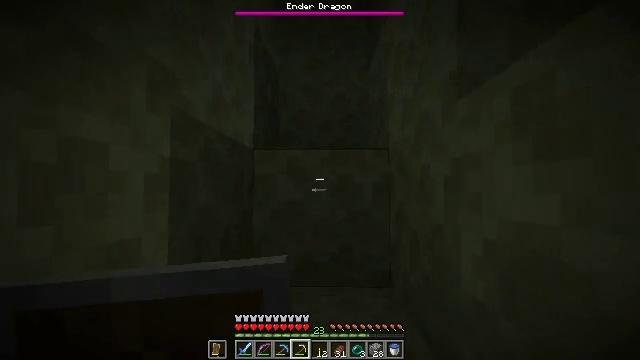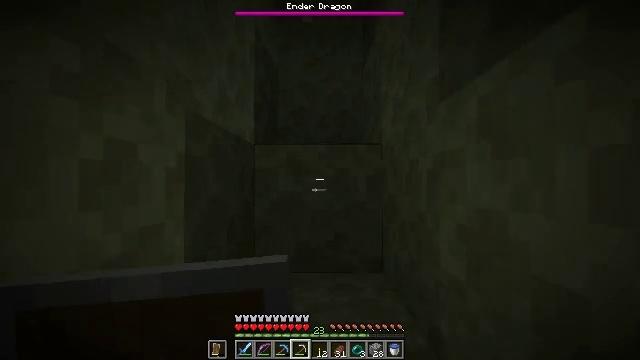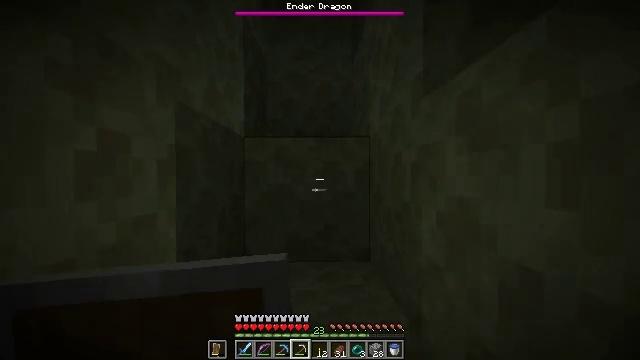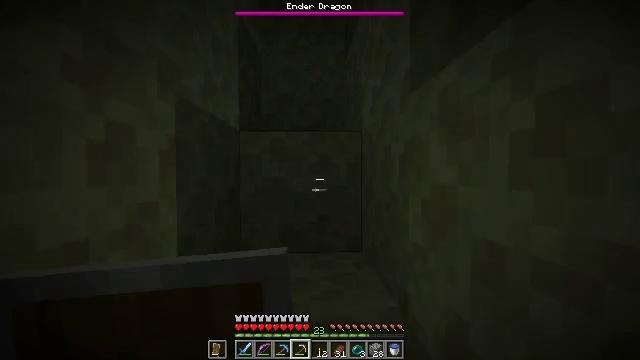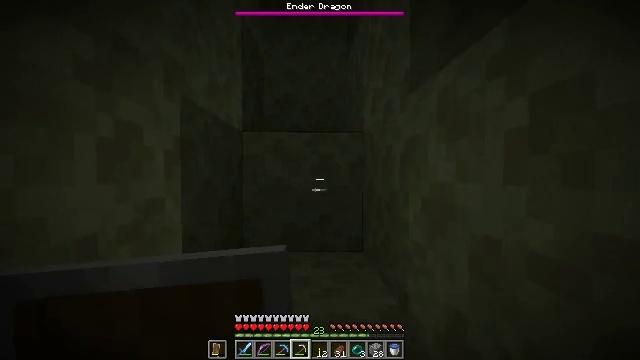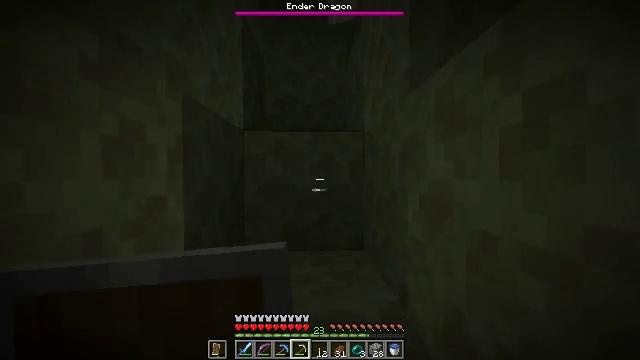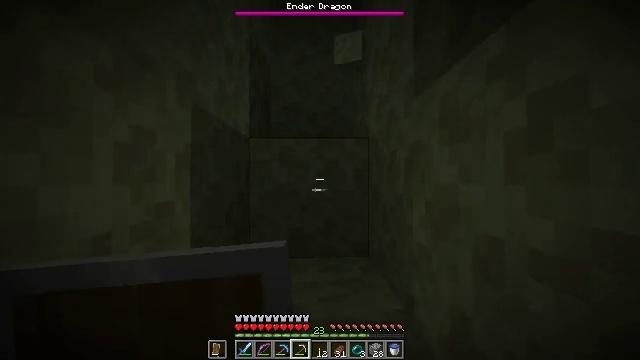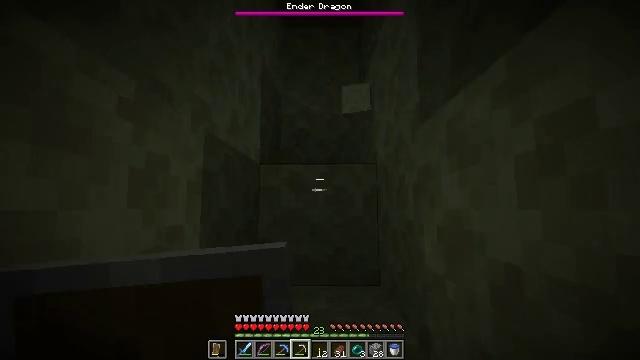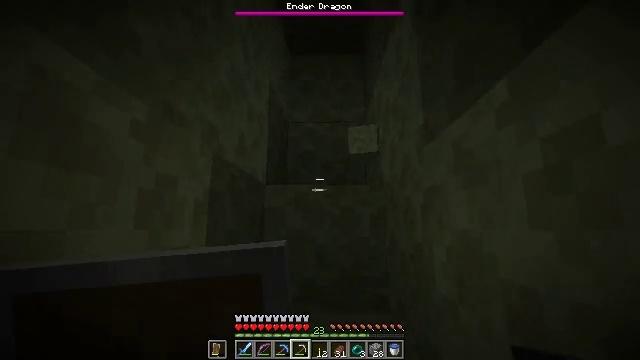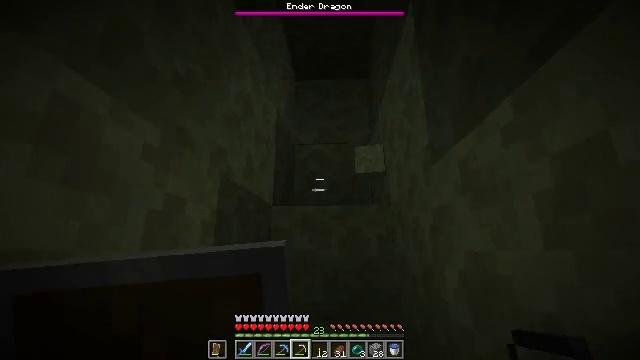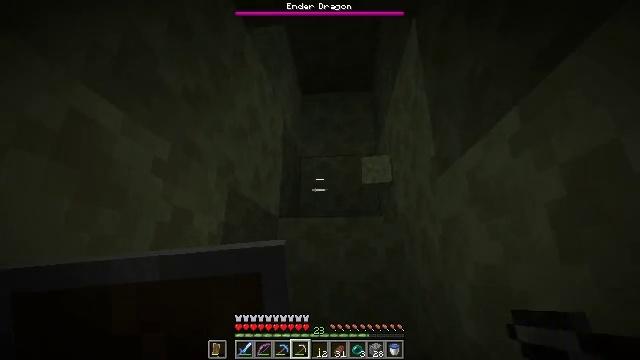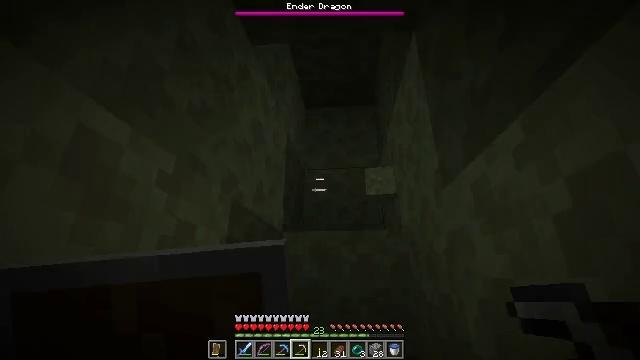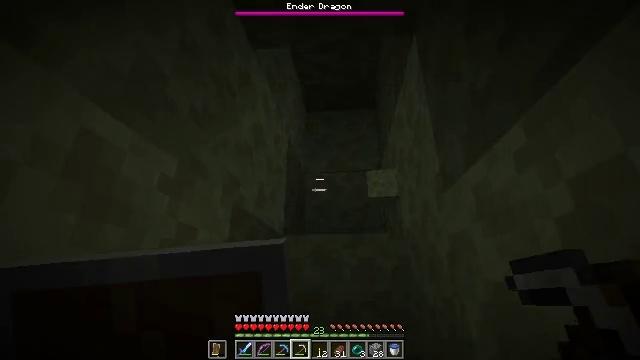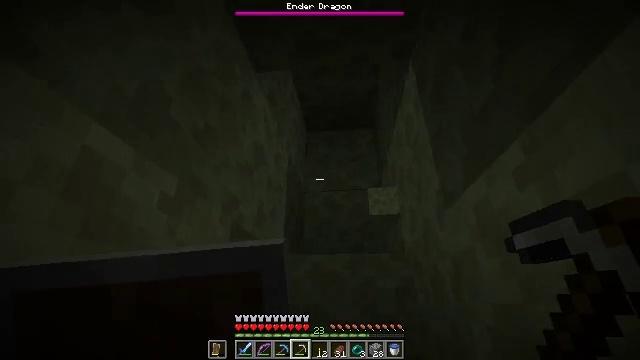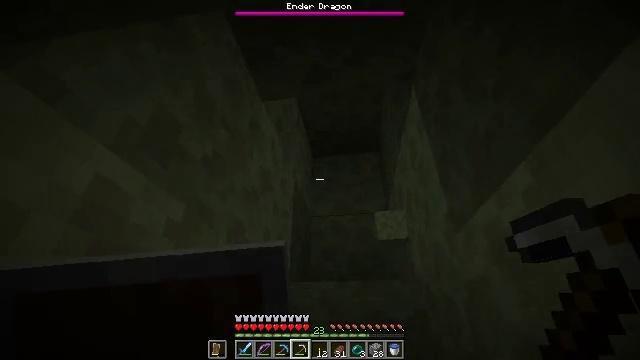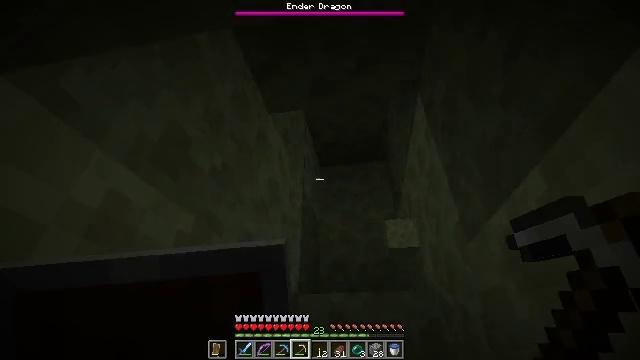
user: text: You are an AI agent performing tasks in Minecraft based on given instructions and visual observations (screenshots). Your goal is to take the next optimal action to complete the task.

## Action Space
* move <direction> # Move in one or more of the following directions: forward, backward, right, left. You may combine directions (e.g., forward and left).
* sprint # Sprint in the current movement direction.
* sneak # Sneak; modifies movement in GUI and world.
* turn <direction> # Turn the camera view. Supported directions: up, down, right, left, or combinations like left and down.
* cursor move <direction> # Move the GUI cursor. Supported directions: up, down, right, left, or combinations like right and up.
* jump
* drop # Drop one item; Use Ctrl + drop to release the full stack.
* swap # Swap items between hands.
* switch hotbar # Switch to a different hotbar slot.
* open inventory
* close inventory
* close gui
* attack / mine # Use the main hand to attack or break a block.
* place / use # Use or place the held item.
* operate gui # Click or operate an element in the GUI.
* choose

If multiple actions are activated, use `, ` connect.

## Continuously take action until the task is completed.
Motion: motion action
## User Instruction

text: Break some end stone blocks.
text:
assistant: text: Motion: turn down
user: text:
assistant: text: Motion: turn right and down
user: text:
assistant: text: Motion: turn right and down
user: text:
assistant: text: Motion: no_op
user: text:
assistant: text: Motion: no_op
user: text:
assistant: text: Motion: turn left and up
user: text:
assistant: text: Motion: turn left and up
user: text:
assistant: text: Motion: turn left and up
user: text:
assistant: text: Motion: turn left and up
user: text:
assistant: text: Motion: turn left and up
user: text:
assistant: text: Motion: turn up
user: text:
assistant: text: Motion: no_op
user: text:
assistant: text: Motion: turn up
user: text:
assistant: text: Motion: turn left and up
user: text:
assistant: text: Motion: turn left and up
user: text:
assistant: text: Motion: move right, turn left
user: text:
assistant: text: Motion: move right, turn left
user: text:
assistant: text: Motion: move right, turn left
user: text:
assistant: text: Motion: move forward and move right, turn left and down
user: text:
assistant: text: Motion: move forward and move right, turn left and down
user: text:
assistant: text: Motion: move forward and move right, turn left and down, jump
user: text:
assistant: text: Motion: move forward and move right, turn left, jump
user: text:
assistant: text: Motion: move forward and move right, jump
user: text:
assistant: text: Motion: move forward and move right, turn right and up, jump
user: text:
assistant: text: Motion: move forward and move right, turn right and up
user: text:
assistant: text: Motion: move forward and move right
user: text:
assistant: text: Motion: move forward and move right
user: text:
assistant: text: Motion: move forward and move right, turn right and up
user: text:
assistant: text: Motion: move forward and move right, turn right and up
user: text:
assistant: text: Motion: move forward and move right, turn up, jump